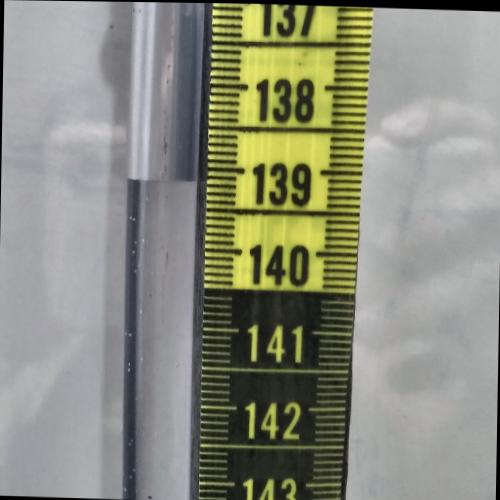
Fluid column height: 139.2 cm